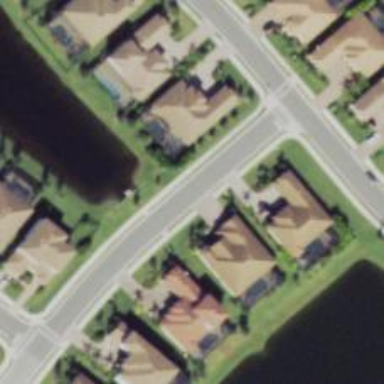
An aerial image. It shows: Residential road.